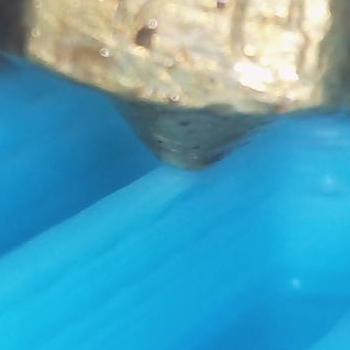
Flow rate: 141%